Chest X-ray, AP view. Patient: 60 years old, sex M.
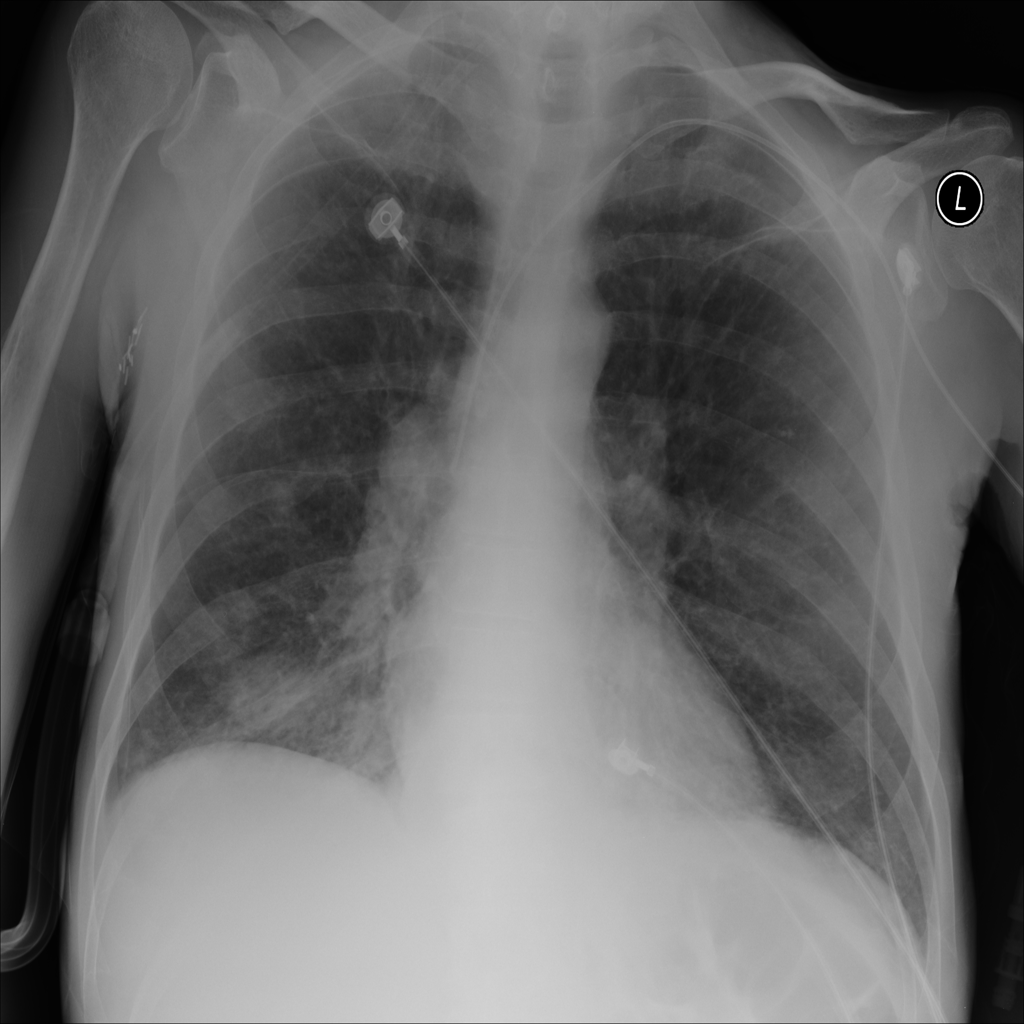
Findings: Infiltration